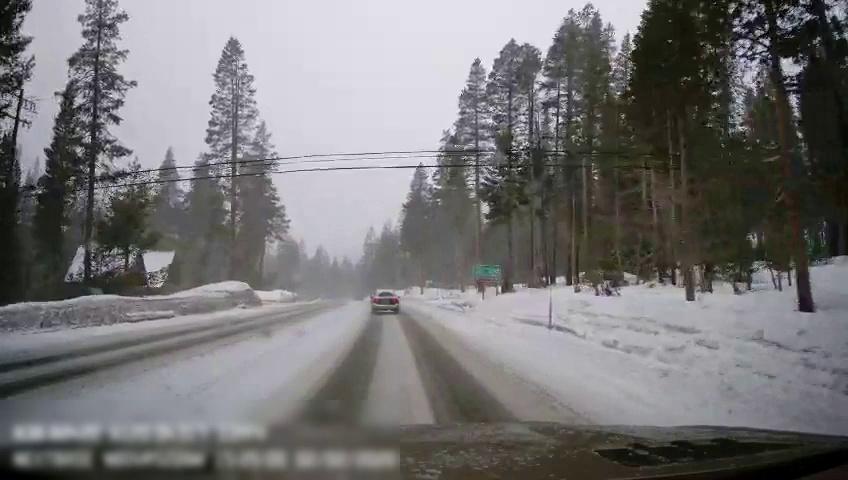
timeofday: Day
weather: Snowy
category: Drivable Space
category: Vehicles | SUV
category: Traffic | Signs